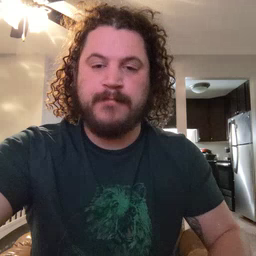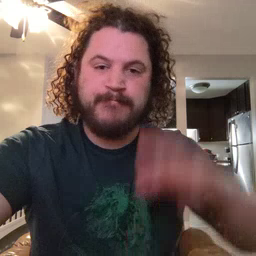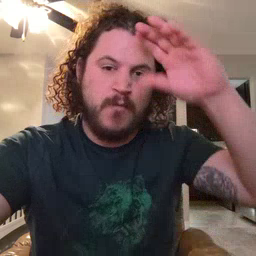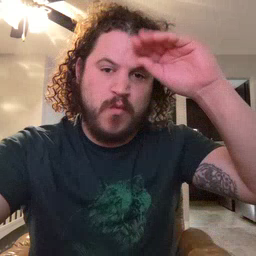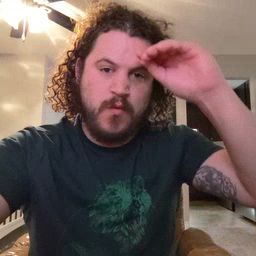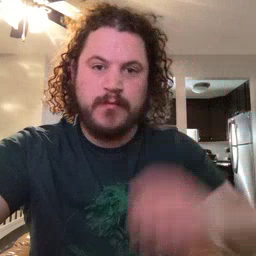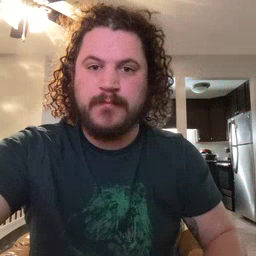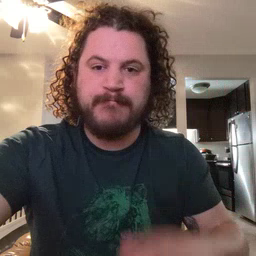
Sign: boy